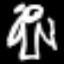
Label: angel